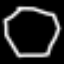
Label: octagon